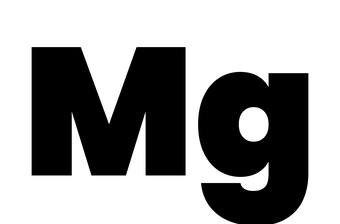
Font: Poppins-Black